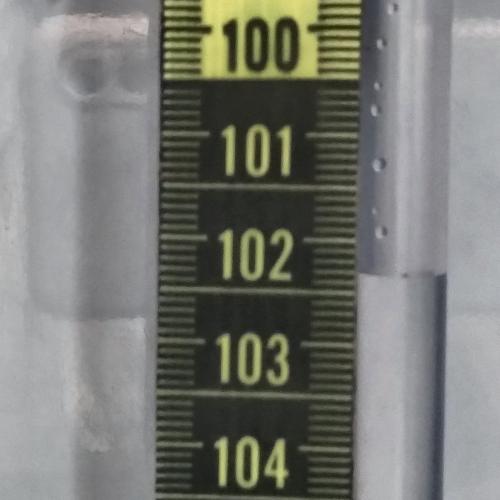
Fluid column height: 102.3 cm